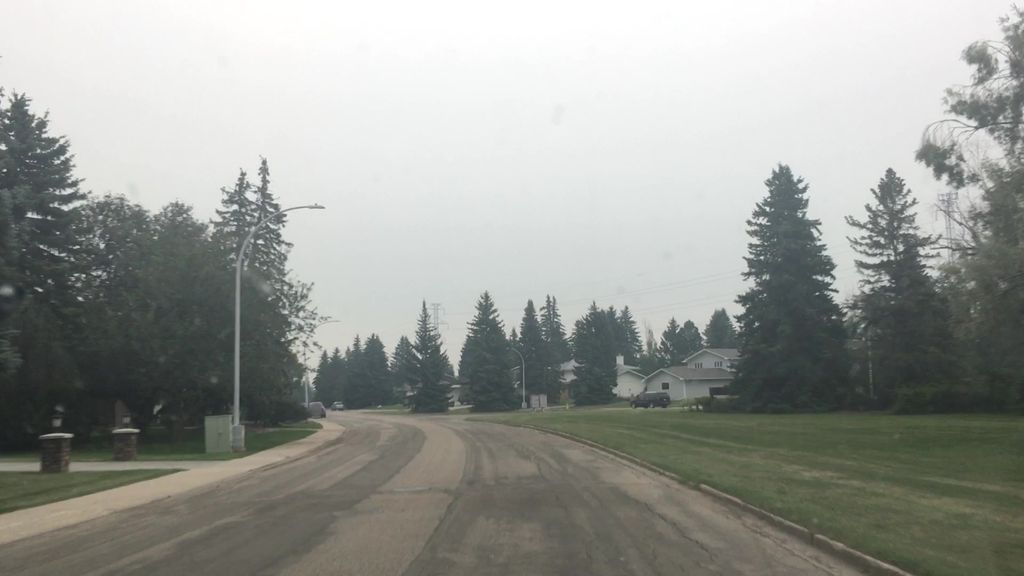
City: edmonton